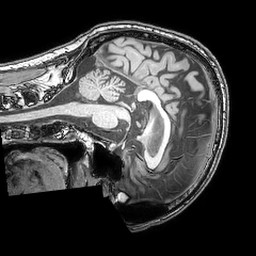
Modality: T1w
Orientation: sagittal
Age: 41
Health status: ill
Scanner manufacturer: philips
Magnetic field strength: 3 T
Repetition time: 0.007 s
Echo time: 0.0035 s